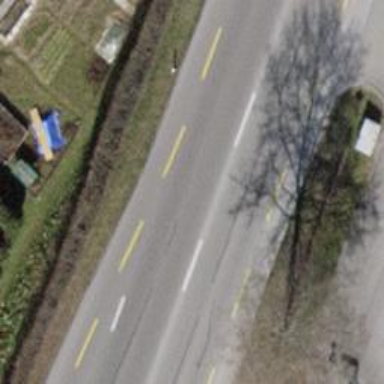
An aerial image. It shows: Asphalt primary highway with shared lane for cycling on the left.